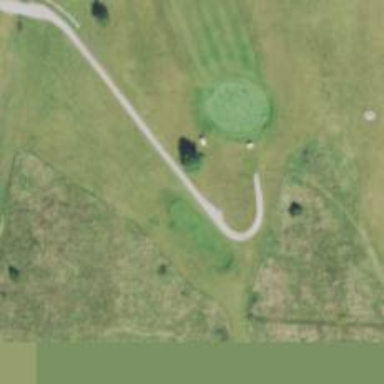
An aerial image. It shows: Service road designated as golf cart path.